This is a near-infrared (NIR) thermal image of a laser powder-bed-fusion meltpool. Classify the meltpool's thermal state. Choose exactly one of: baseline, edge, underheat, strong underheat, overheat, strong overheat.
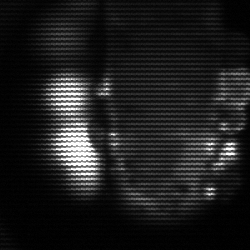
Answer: strong underheat